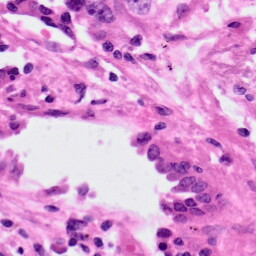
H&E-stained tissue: Lung